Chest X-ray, PA view. Patient: 71 years old, sex M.
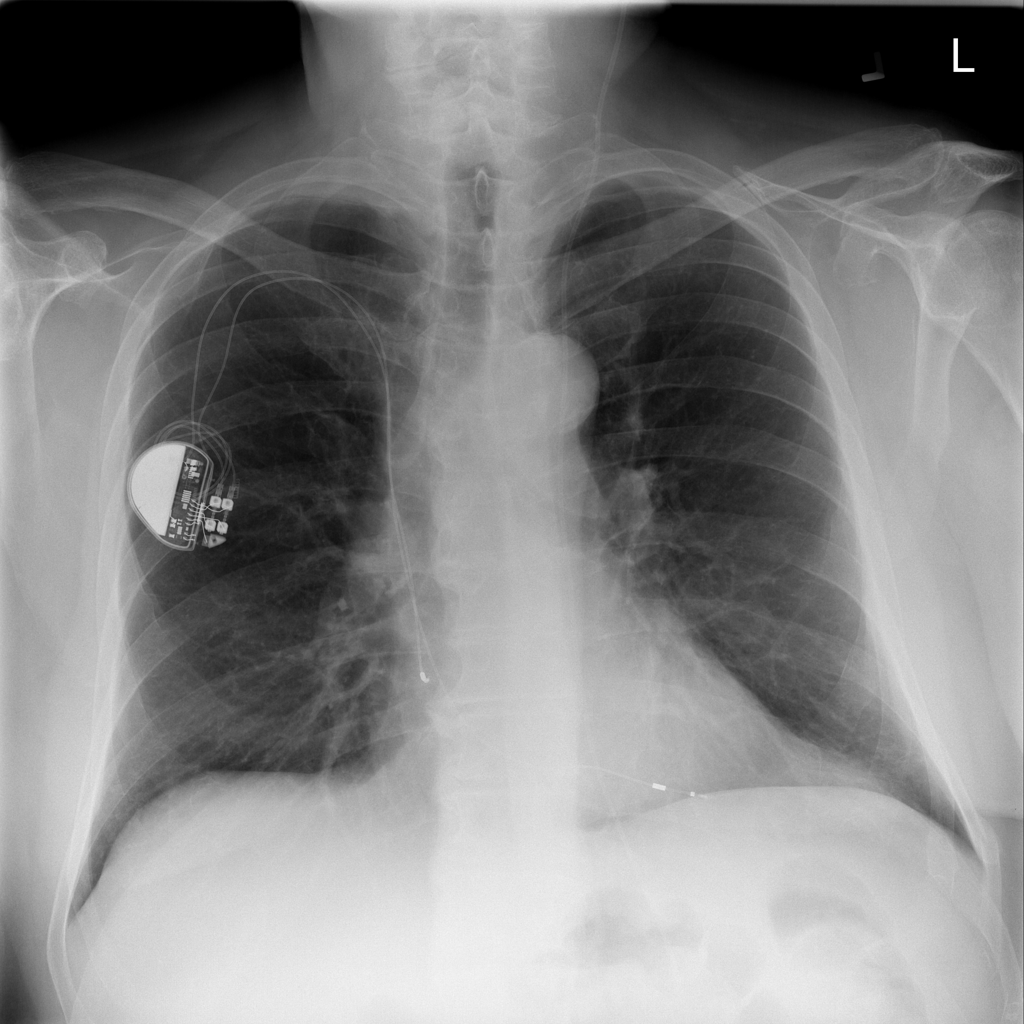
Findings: Atelectasis